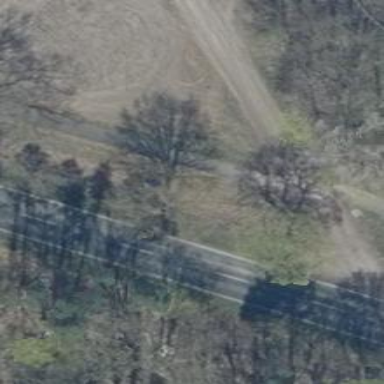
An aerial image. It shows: Asphalt cycleway.